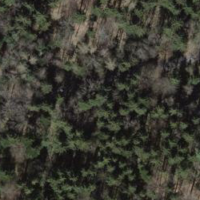
EUNIS habitat code: 44
Species observed at this site:
Stachys sylvatica
Lonicera acuminata